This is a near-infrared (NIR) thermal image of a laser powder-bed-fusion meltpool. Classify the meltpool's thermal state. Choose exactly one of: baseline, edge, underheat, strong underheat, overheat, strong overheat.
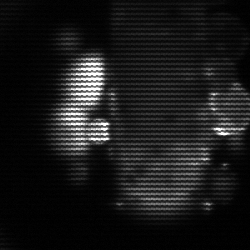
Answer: strong underheat